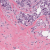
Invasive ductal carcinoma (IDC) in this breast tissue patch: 1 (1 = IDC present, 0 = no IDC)